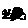
Label: zigzag